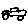
Label: car